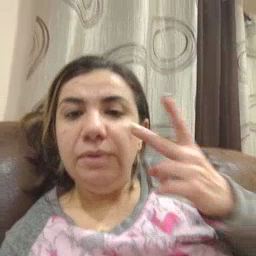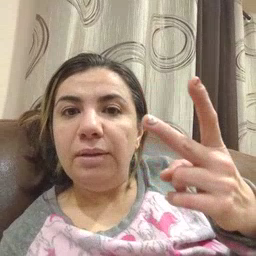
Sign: see